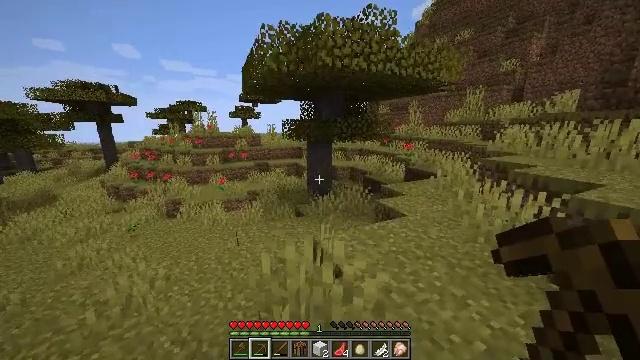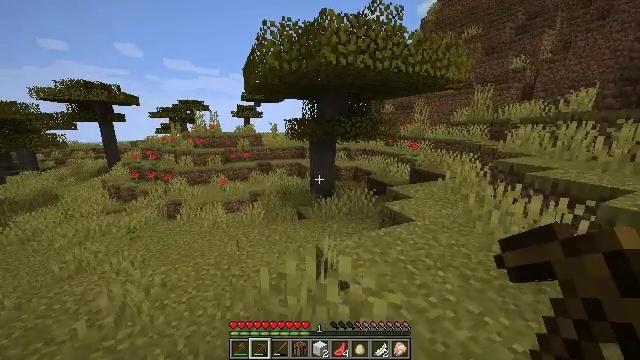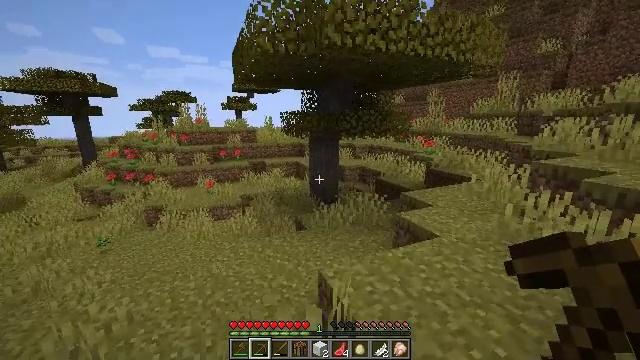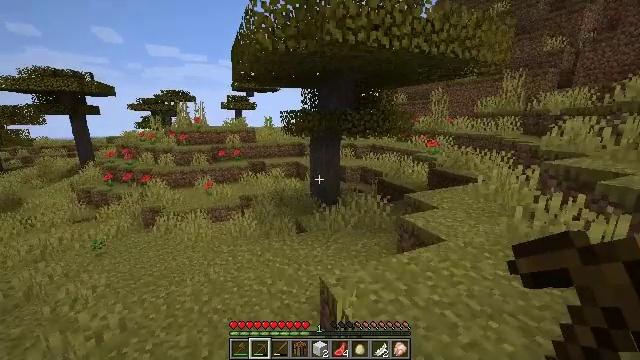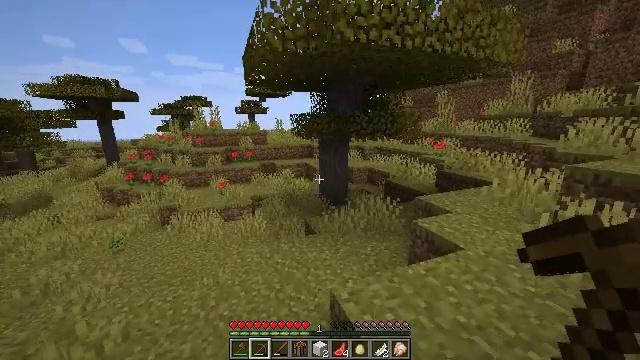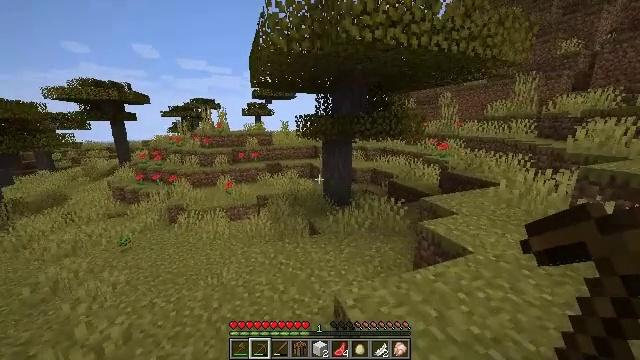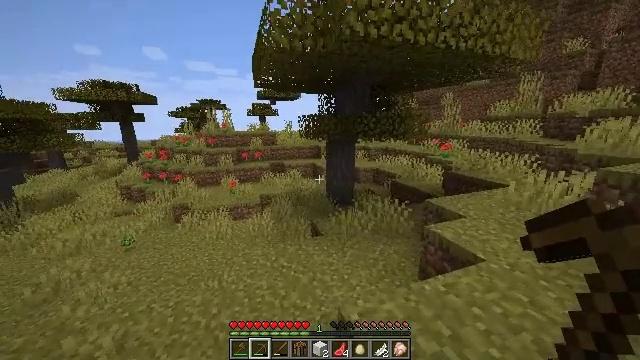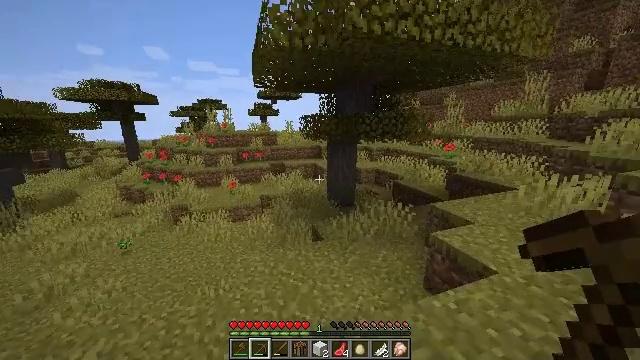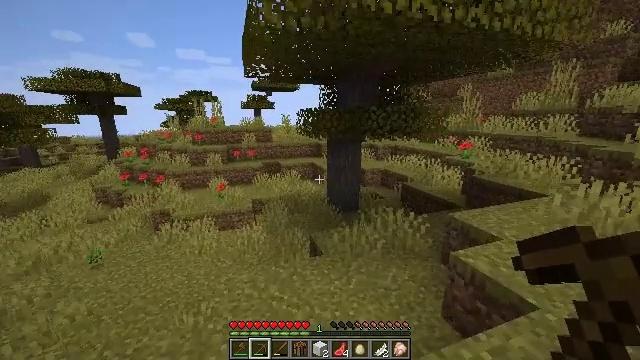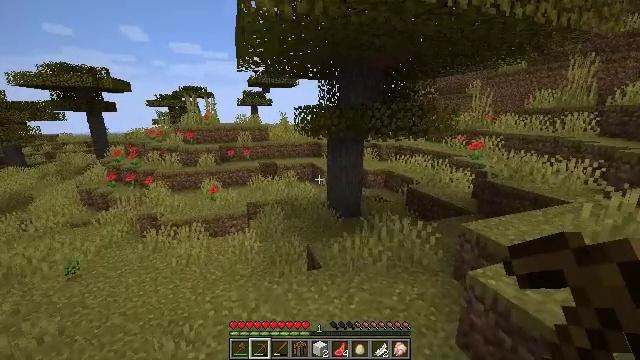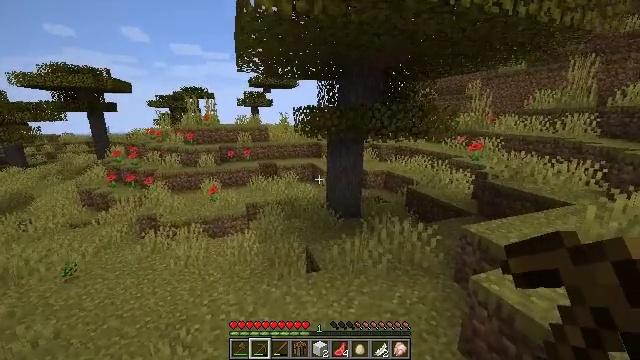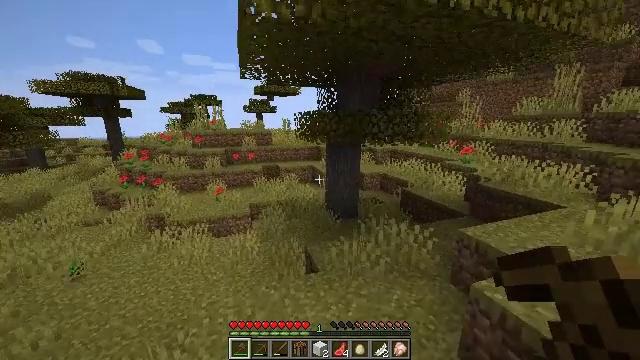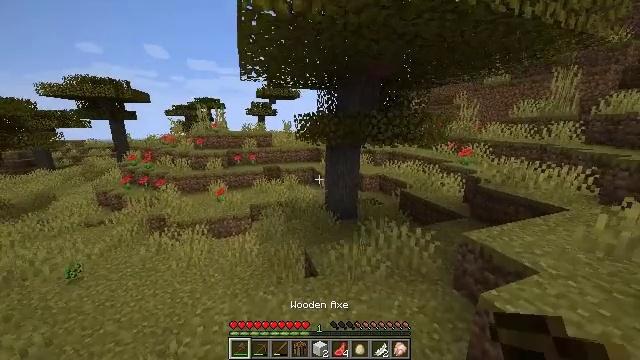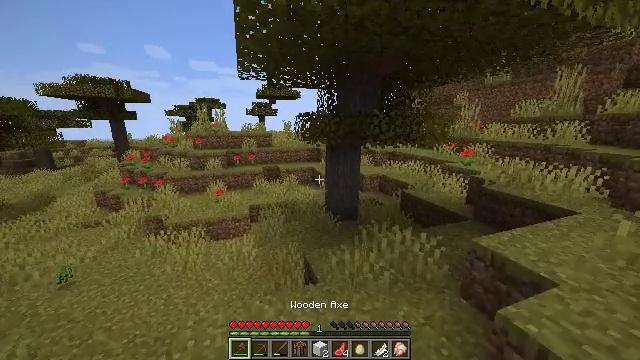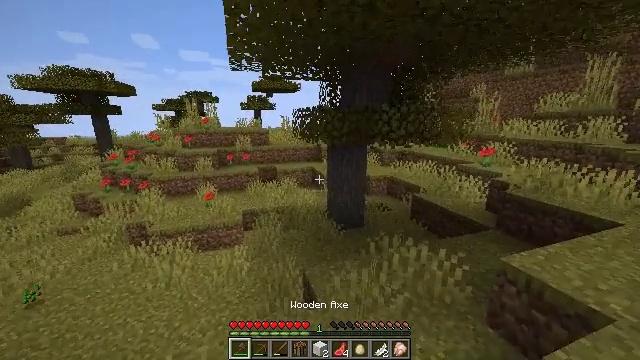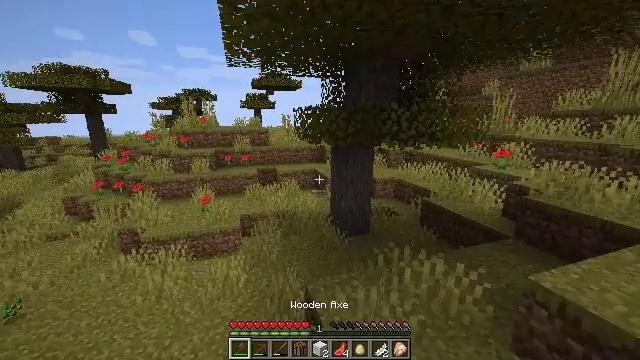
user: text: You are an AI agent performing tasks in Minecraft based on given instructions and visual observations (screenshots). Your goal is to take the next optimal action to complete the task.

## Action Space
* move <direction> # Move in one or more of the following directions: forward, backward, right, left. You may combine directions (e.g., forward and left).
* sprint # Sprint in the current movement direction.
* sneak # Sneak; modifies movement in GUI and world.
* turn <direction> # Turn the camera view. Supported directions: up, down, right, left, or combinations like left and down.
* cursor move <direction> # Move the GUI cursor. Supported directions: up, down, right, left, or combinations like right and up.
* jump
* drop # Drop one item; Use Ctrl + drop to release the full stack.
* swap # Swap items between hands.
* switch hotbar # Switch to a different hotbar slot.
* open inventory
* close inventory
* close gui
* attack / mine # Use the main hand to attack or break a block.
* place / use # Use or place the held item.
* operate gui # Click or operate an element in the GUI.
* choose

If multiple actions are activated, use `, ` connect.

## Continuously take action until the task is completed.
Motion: motion action
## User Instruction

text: Chop down the acacia log.
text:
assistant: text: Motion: move forward
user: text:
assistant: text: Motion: move forward
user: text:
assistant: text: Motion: move forward
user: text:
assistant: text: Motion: move forward, turn left
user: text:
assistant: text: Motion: move forward, turn left
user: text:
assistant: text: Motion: move forward
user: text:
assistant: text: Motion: move forward
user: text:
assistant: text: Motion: move forward
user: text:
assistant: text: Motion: move forward
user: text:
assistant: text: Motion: move forward
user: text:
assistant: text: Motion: move forward, switch to hotbar 1
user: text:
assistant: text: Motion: move forward, switch to hotbar 1
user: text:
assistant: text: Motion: move forward, switch to hotbar 1
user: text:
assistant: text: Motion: move forward
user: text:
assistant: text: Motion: move forward
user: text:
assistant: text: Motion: move forward
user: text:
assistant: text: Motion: move forward
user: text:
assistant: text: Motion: move forward, sprint
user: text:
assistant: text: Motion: move forward, sprint
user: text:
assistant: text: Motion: move forward, sprint
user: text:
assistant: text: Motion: move forward, sprint
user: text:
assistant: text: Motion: move forward, sprint
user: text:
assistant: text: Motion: move forward, sprint
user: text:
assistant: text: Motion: move forward, sprint
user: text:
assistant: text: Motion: move forward and move left, sprint
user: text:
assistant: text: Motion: move forward and move left, sprint
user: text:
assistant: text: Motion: move forward and move left, sprint
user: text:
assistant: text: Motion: move forward and move left, sprint
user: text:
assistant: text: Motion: move forward and move left, sprint
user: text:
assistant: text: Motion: move forward, sprint, turn right